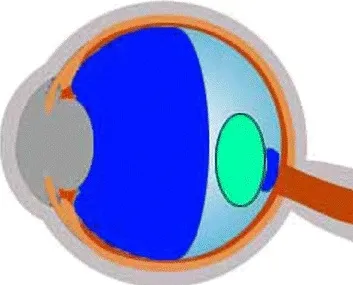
B; An illustration depicting this mechanism.
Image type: chart (chart)